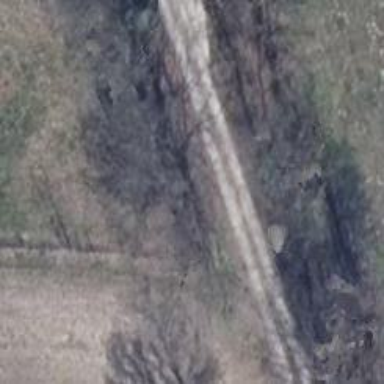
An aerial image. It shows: Unclassified road with concrete surface and grade 1 track type.